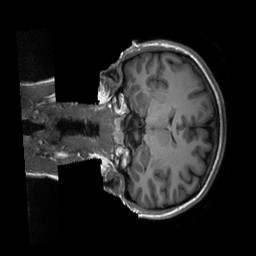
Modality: T1w
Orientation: coronal
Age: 21
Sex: male
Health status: healthy
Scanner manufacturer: siemens
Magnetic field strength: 3 T
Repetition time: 2.3 s
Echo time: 0.00229 s